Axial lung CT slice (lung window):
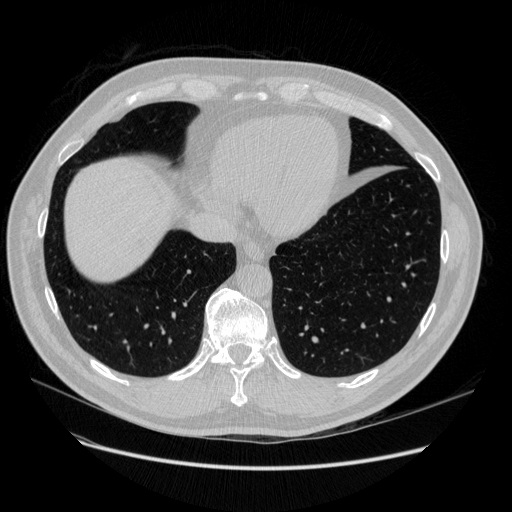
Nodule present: no